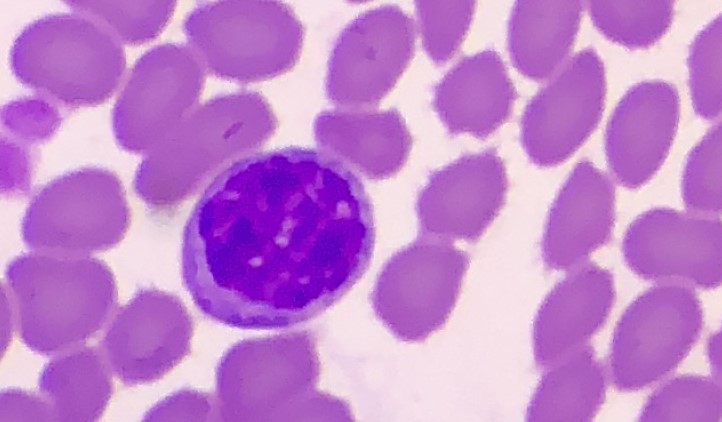
White blood cell type: Lymphocyte